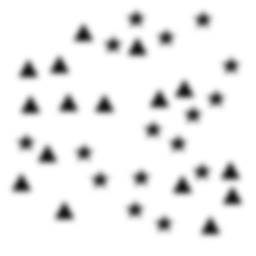
Squares: 0
Triangles: 16
Stars: 16
Total shapes: 32